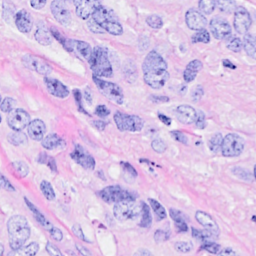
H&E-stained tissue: Breast